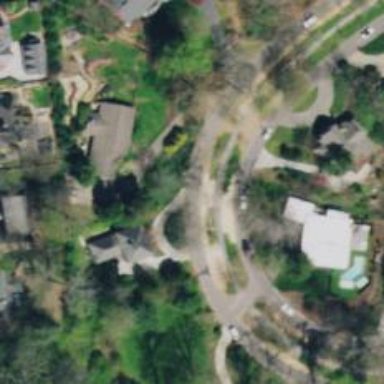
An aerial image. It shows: Residential road.